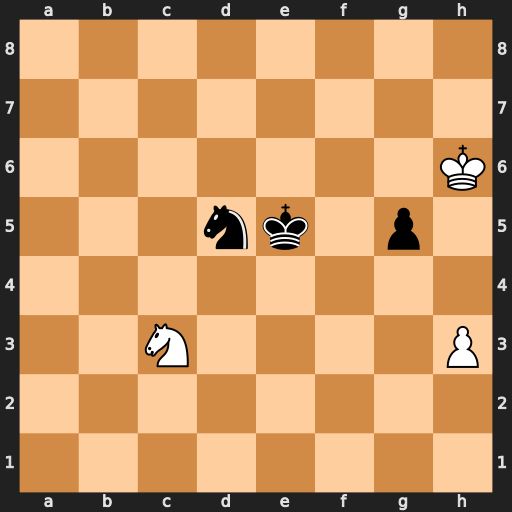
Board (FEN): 8/8/7K/3nk1p1/8/2N4P/8/8
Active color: w
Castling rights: -
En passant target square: -
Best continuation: Nxd5 Kxd5 Kxg5